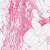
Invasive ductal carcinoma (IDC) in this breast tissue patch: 0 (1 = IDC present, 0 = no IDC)